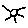
Label: sun